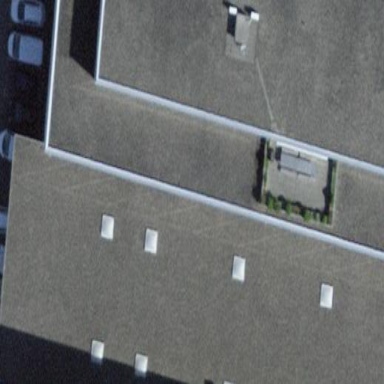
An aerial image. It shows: Commercial building.